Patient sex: M
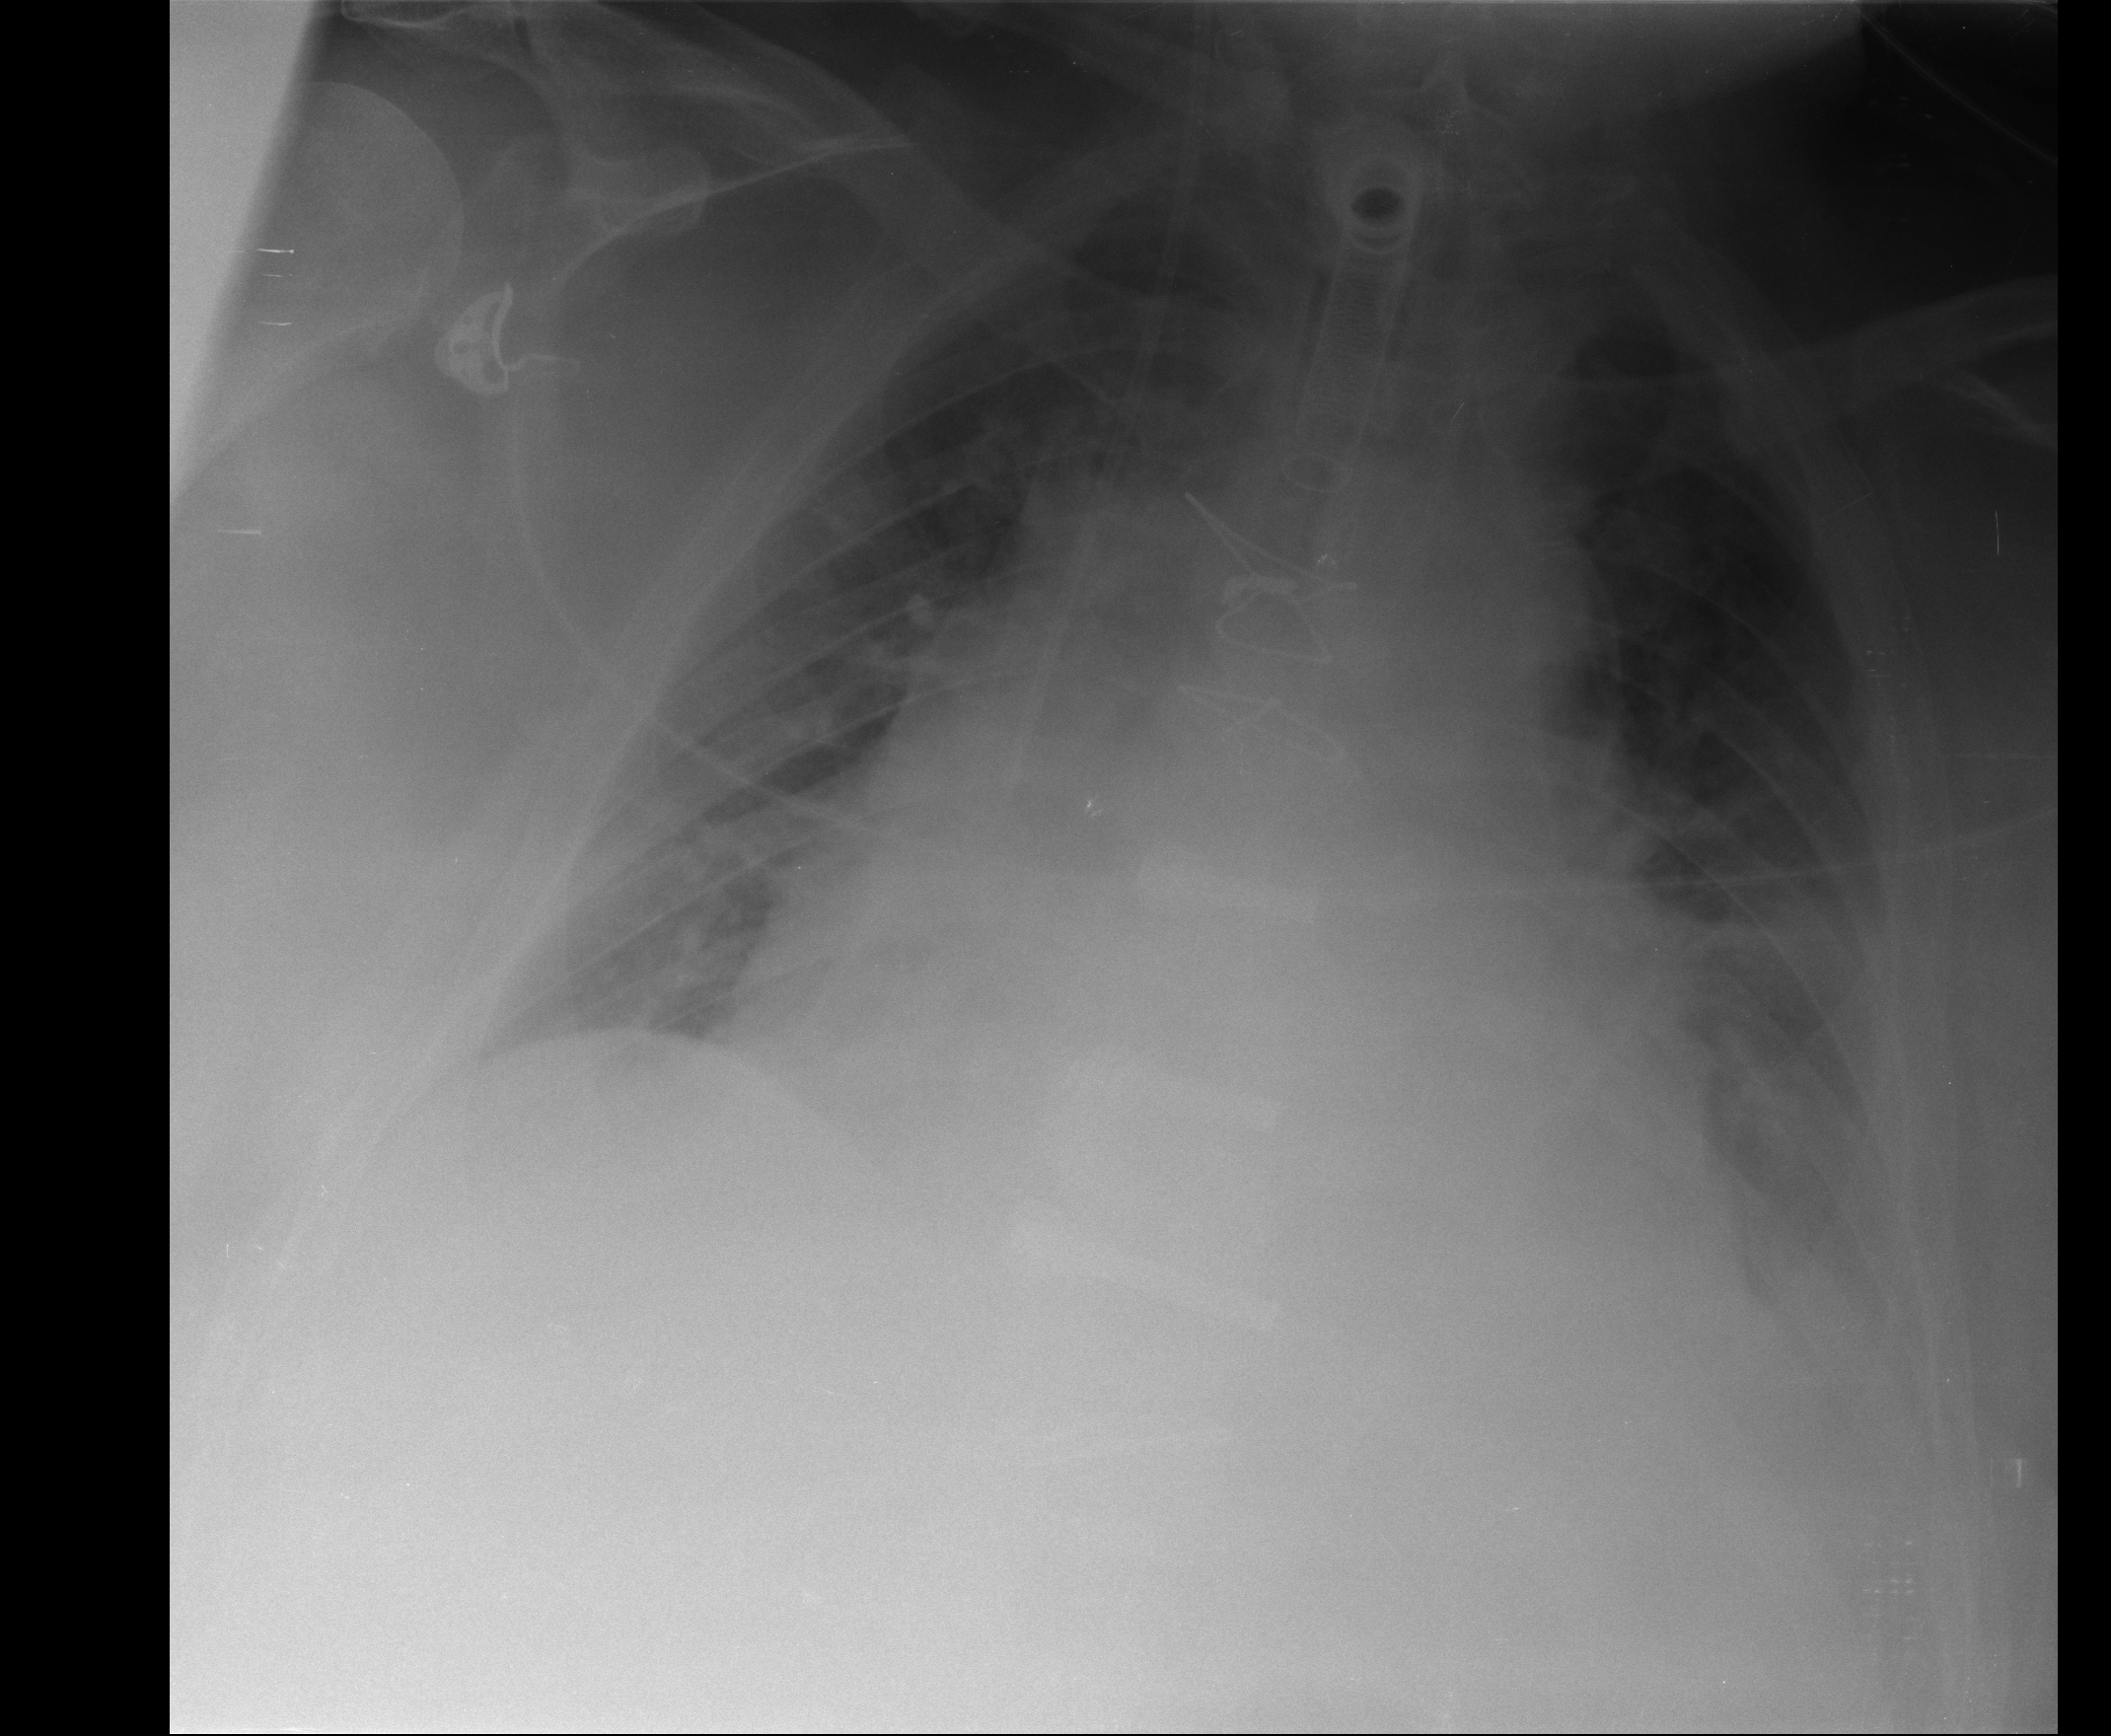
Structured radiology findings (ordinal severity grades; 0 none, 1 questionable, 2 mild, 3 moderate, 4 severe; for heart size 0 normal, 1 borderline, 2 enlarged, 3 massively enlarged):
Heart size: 2
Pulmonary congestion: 2
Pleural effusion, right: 0
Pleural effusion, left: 1
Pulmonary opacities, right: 0
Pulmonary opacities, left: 0
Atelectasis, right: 2
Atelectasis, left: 2